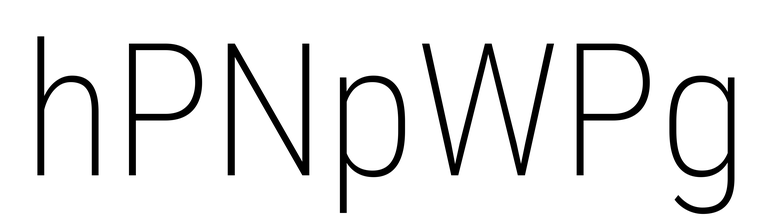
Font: Roboto_Condensed_ExtraLight